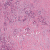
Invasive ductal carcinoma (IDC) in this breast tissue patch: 1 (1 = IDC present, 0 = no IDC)